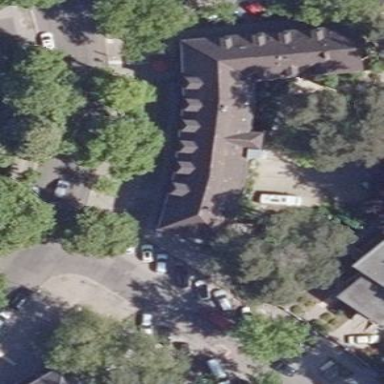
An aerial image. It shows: Gabled roof on brown-colored apartment building. The roof is black in color.